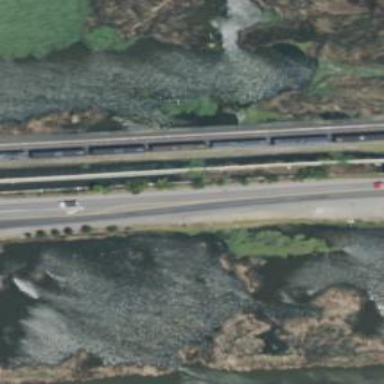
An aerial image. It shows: Railway siding for service.